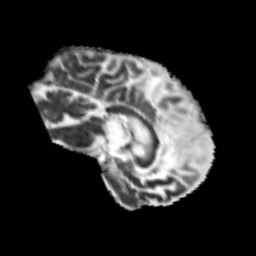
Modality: MD
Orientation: sagittal
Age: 74
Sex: male
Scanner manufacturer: siemens
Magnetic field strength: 3 T
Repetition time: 7.7 s
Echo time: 0.09 s